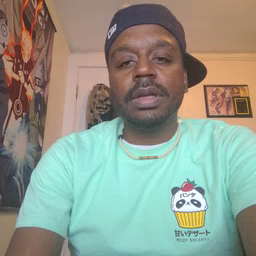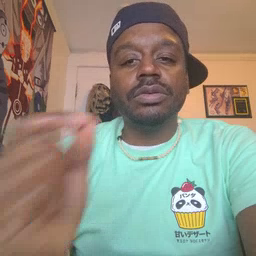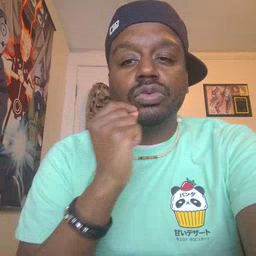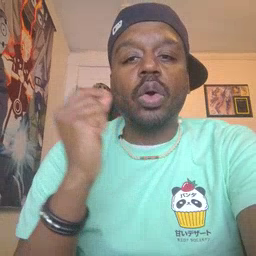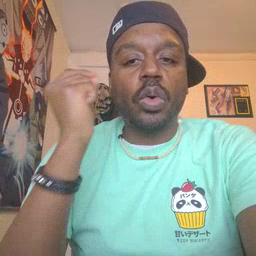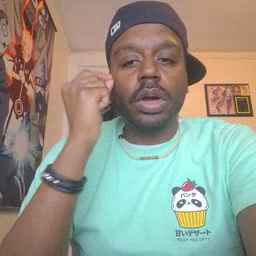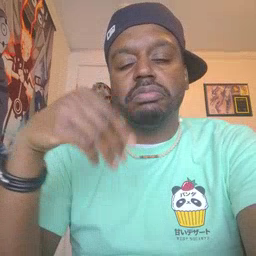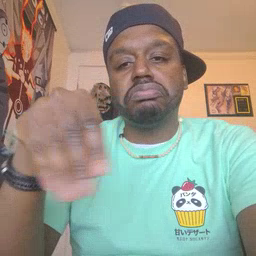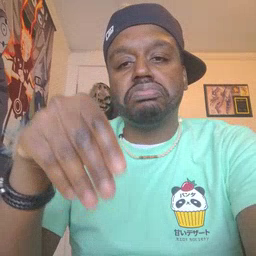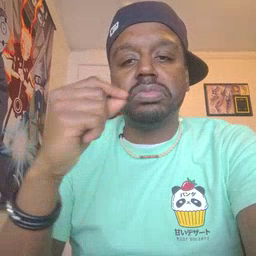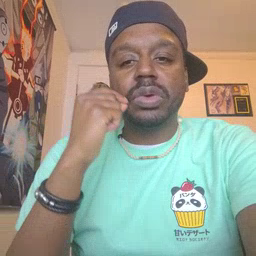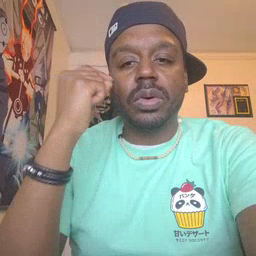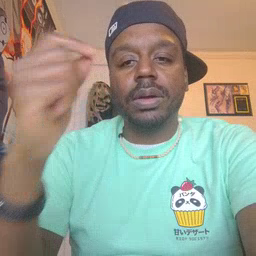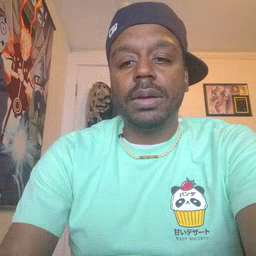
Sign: store